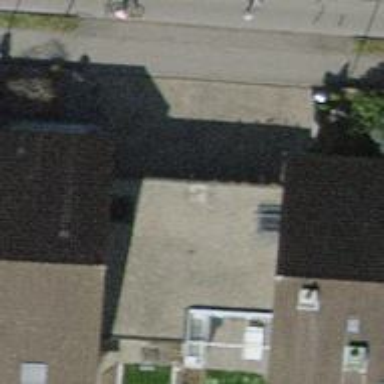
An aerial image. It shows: Group of garages.